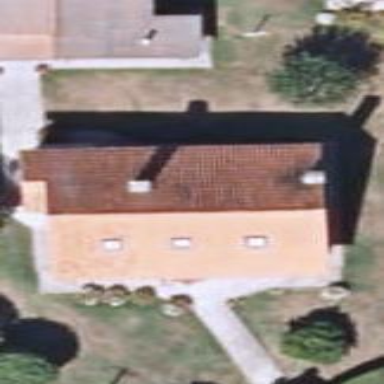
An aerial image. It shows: Simple and straightforward house.